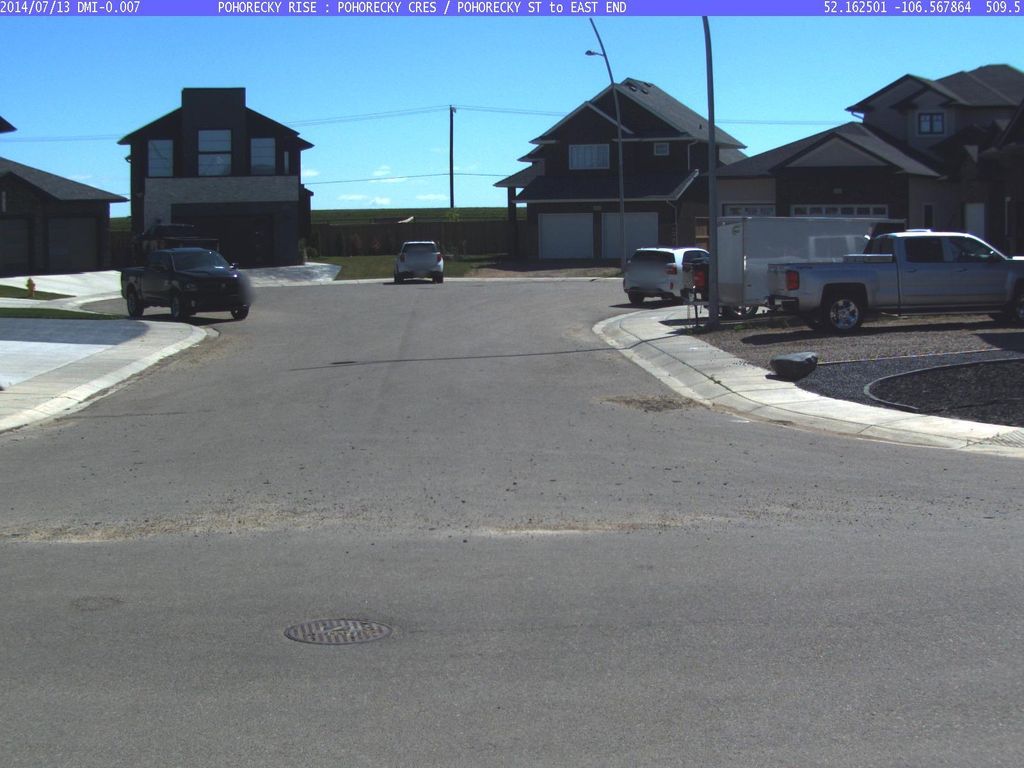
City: saskatoon